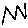
Label: zigzag